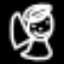
Label: angel